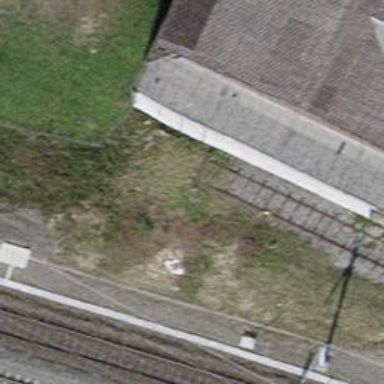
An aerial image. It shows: Railway buffer stop.